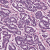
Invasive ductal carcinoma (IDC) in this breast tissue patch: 1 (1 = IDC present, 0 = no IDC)